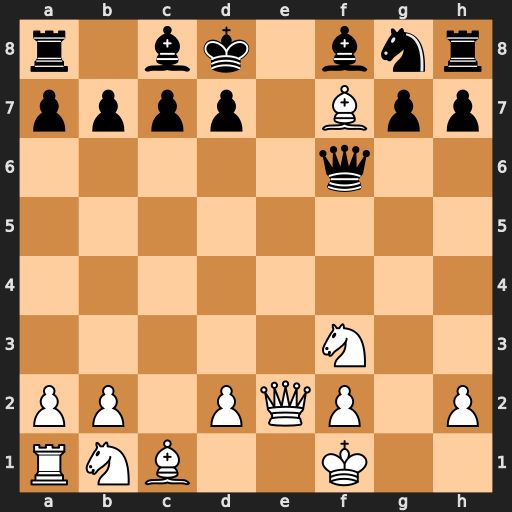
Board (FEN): r1bk1bnr/pppp1Bpp/5q2/8/8/5N2/PP1PQP1P/RNB2K2
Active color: w
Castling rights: -
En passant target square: -
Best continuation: Qe8#